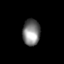
Tissue: lung
Cell type: Epithelial cells
Senescence score: 0.1538
Nuclear area (px): 449
Mean DAPI intensity: 125.479